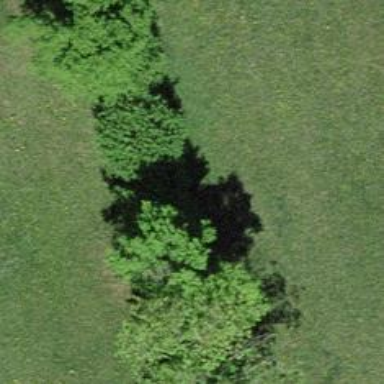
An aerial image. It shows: Hedge acting as barrier.